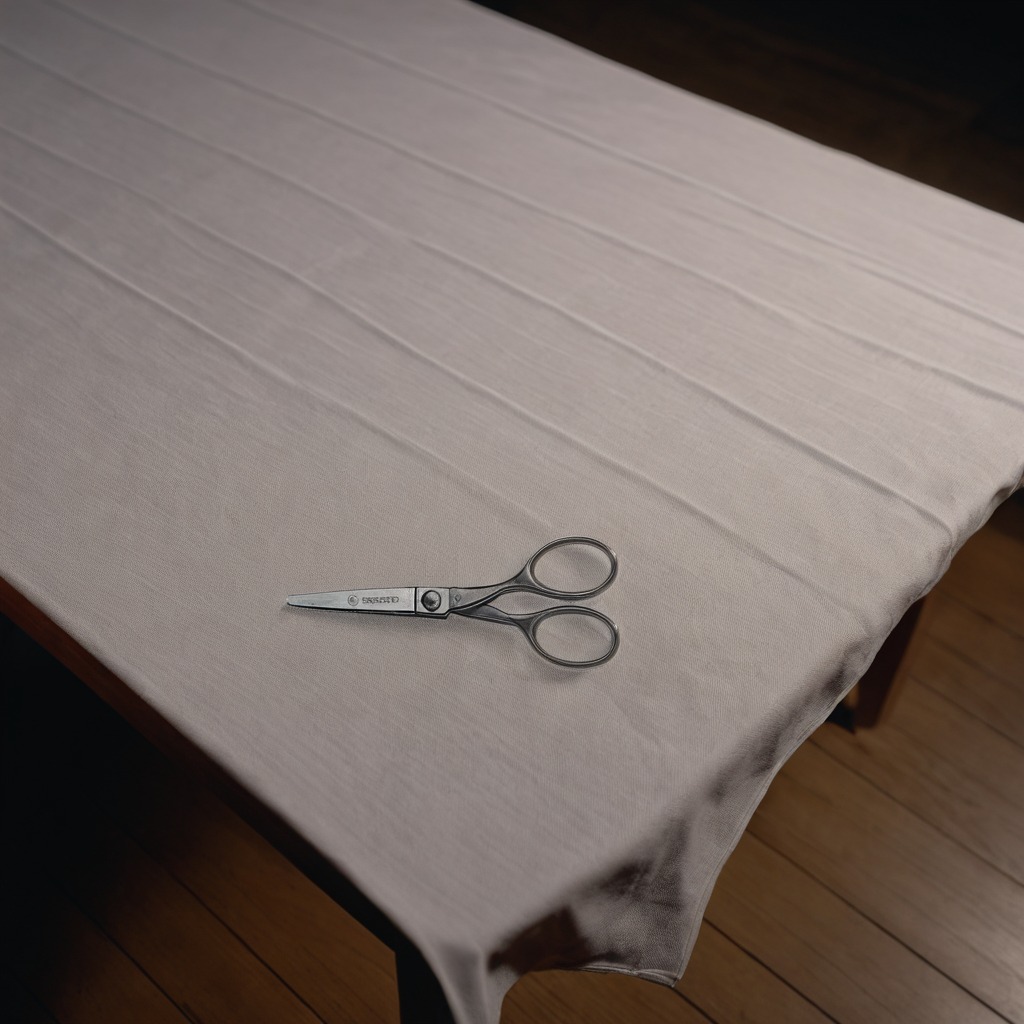
A scissor lying on a wooden table inside a workshop at night dim ambient light soft shadows worn but beneath the cloth